Field crop: maize
Growth stage: 1
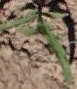
Species: maize